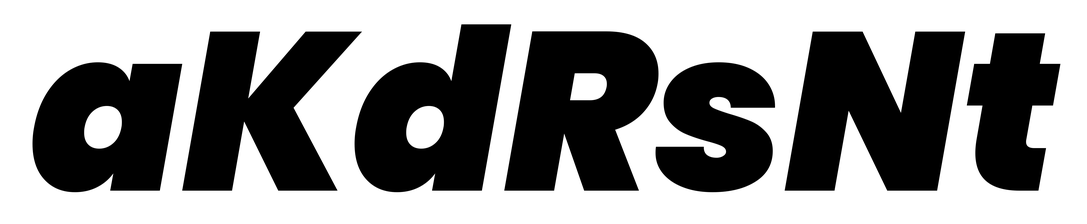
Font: Poppins-BlackItalic